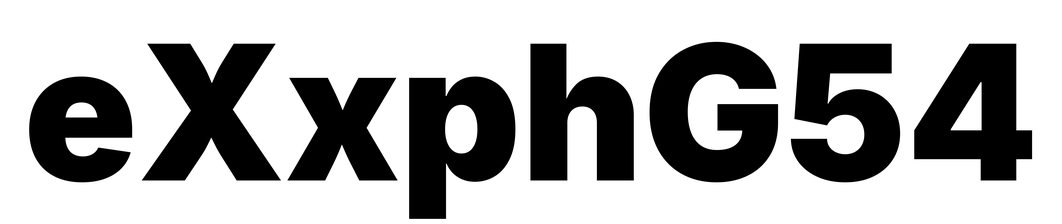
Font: Inter_Black